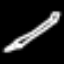
Label: pencil